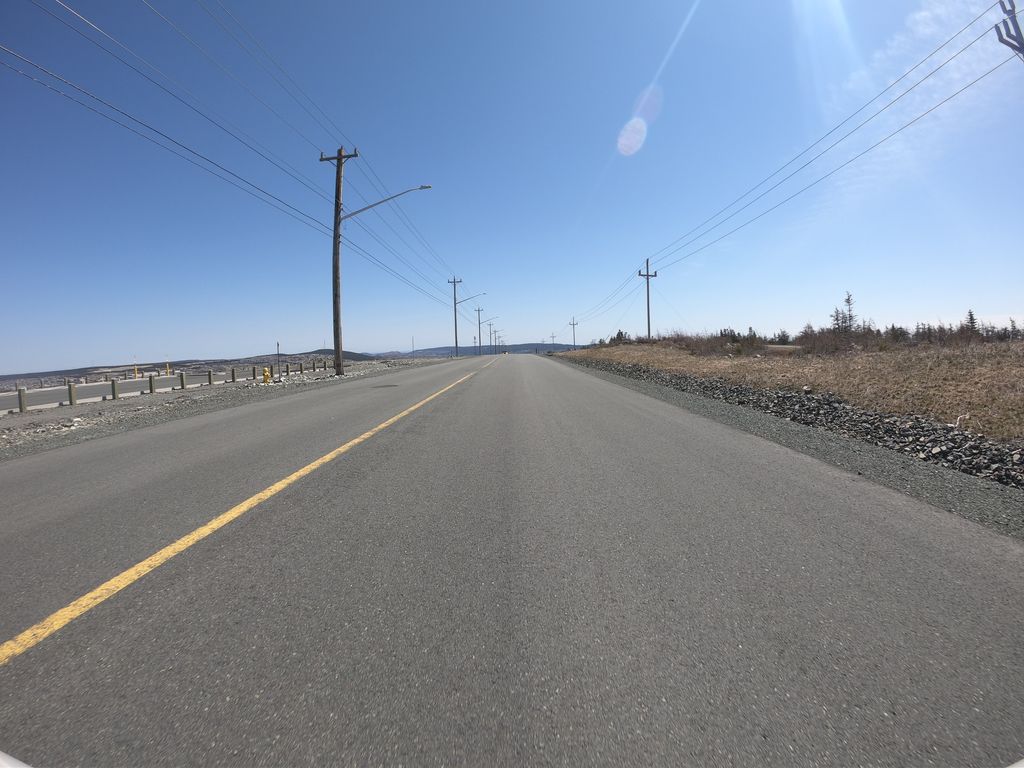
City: st_johns